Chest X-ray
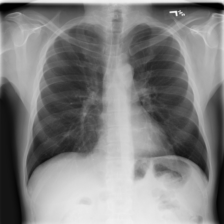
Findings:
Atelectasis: negative
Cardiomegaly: negative
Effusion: negative
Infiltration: negative
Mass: negative
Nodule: negative
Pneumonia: negative
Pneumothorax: negative
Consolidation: negative
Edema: negative
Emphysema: negative
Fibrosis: negative
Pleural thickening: negative
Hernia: negative